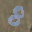
Label: 8